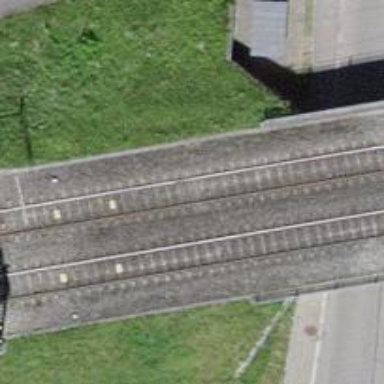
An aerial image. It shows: Bridge with single railway track electrified by contact line.